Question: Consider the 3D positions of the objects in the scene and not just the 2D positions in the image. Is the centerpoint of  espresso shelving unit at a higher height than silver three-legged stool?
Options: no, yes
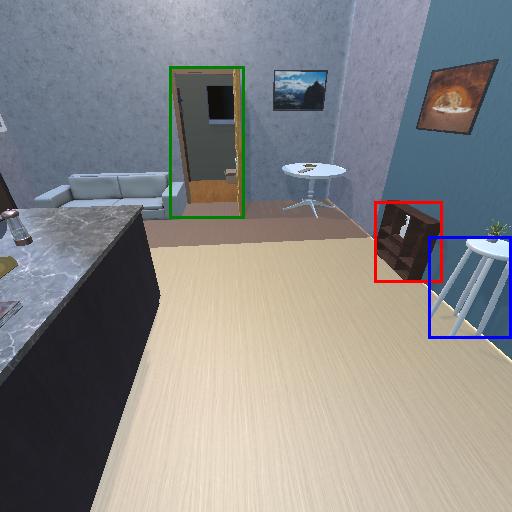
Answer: no